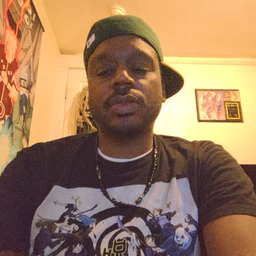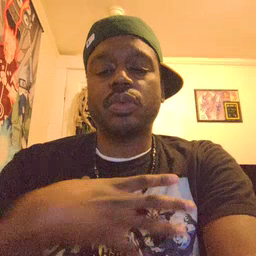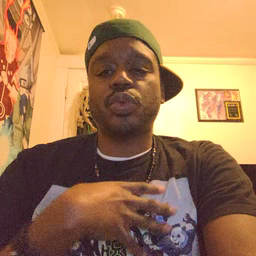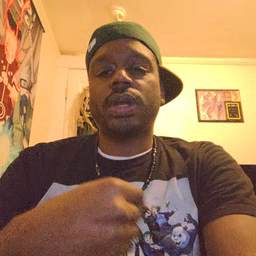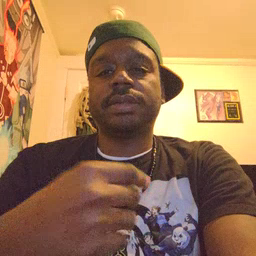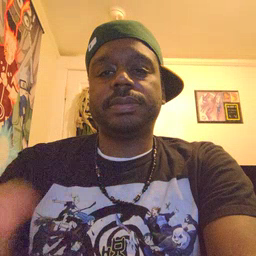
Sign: white